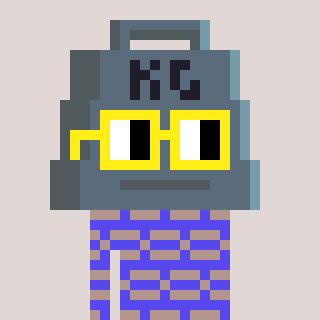
a pixel art character with square yellow glasses, a weight-shaped head and a computerblue-colored body on a warm background